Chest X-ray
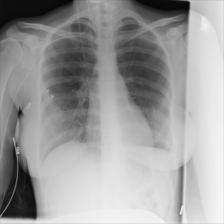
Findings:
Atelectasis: negative
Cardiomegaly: negative
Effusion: negative
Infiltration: negative
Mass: negative
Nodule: negative
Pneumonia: negative
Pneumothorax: negative
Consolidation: negative
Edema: negative
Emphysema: negative
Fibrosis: negative
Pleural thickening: negative
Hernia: negative